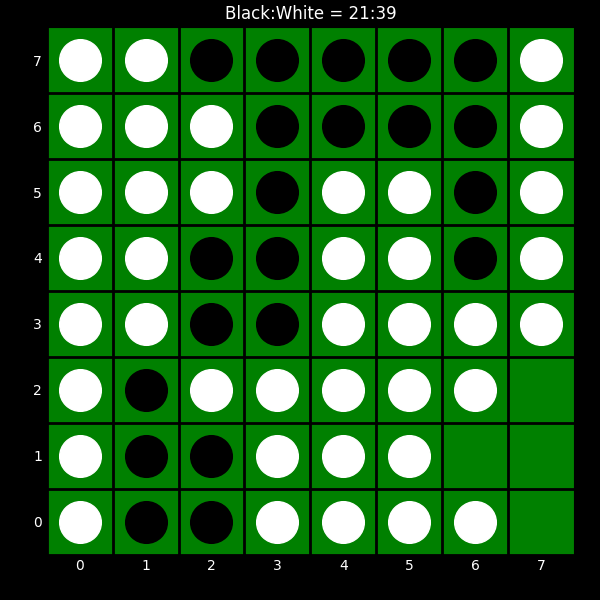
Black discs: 21
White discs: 39